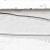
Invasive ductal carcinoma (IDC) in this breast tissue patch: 0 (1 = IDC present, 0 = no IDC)